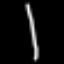
Label: line